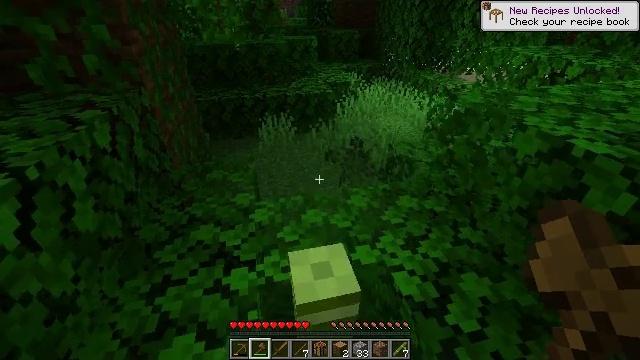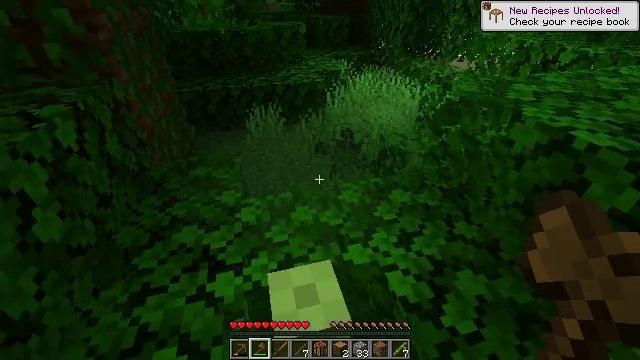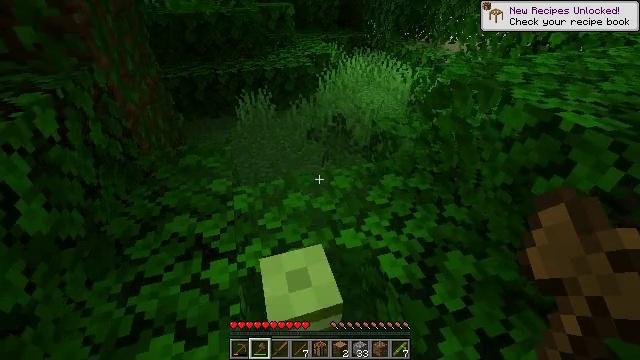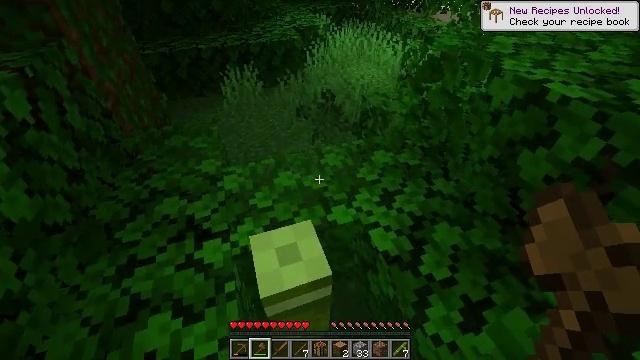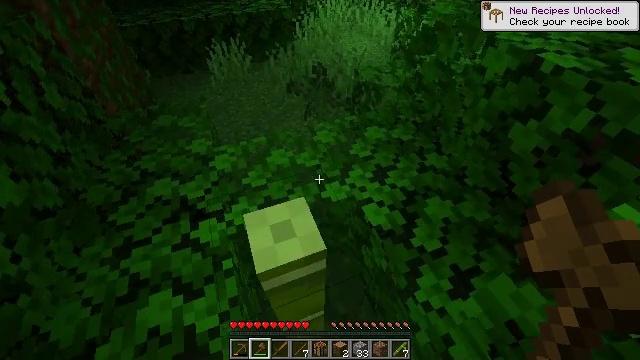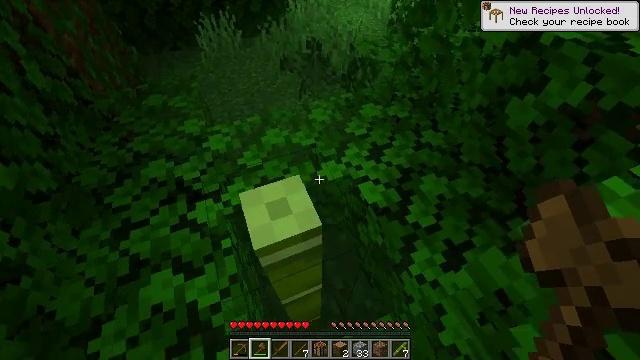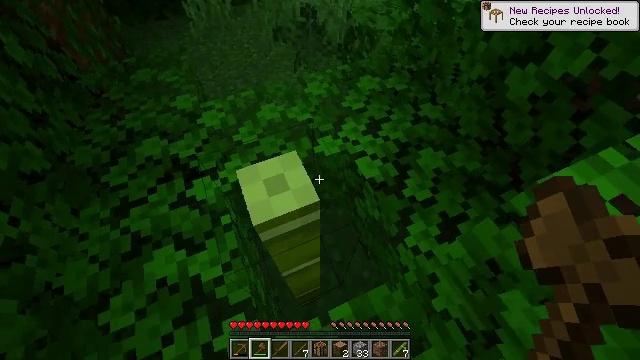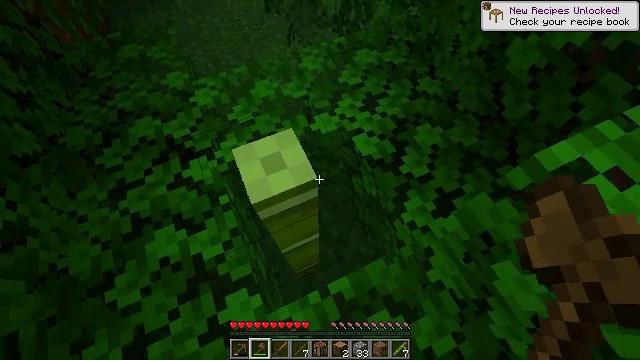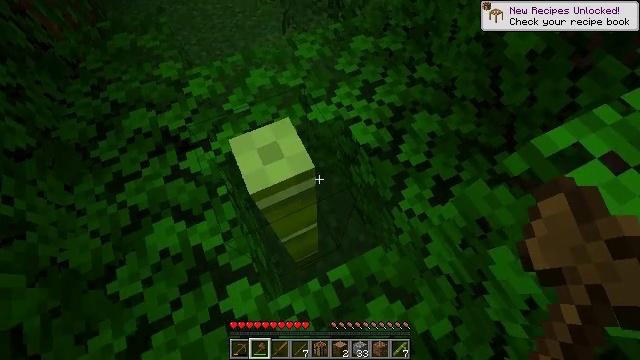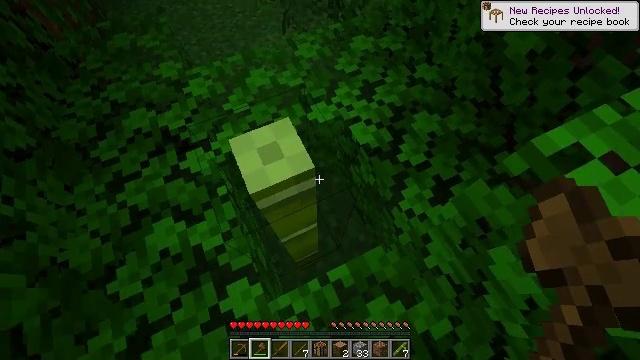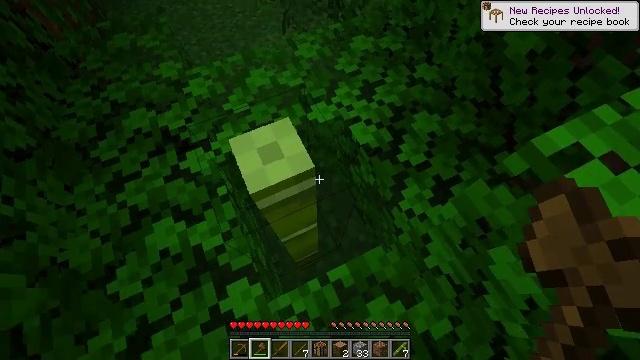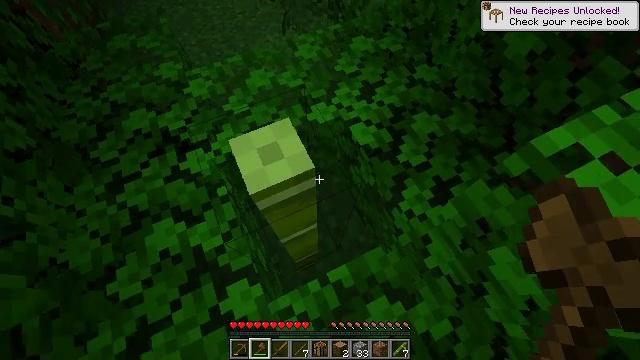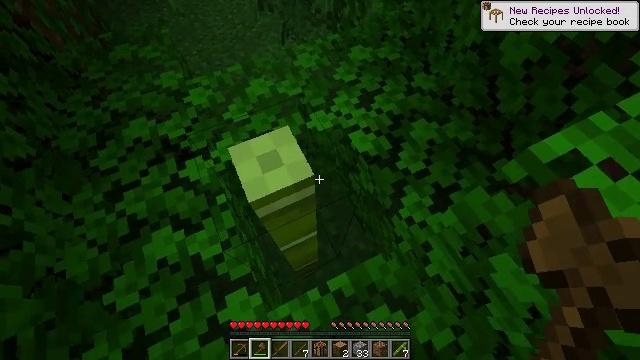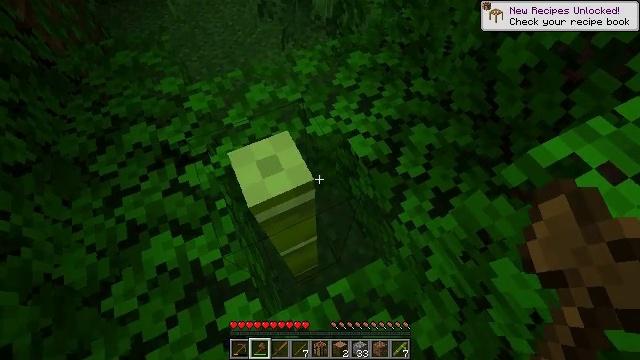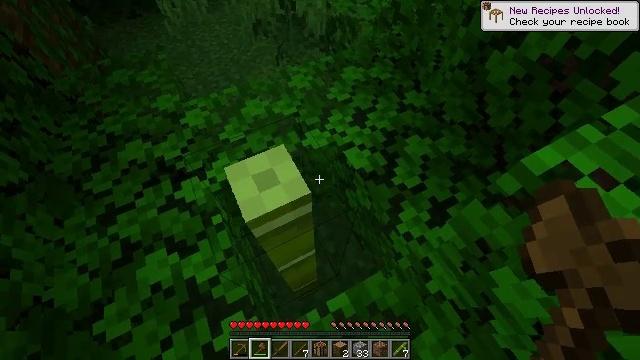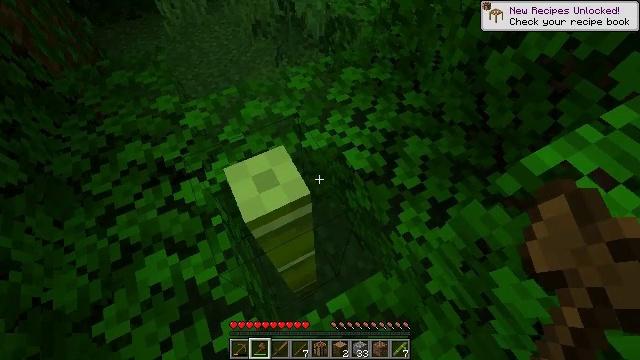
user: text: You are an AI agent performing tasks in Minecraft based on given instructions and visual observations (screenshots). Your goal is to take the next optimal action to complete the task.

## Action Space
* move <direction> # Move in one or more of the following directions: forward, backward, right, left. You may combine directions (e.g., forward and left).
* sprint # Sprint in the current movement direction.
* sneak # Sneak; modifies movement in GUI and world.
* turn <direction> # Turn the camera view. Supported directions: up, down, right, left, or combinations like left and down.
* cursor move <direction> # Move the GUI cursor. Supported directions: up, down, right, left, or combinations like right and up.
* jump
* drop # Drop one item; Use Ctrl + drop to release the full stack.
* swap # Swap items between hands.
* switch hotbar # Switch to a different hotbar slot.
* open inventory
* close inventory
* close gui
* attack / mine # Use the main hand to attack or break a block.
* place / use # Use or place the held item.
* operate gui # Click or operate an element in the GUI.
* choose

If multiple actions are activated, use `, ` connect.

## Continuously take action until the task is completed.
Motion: motion action
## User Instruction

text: Collect some bamboo.
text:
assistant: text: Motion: turn right and down
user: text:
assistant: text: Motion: turn right and down
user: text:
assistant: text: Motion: turn right and down
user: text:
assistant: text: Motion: turn right and down
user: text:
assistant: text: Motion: turn right and down
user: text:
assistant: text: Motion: turn right and down
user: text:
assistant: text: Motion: turn right and down
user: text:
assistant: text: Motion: turn right and down
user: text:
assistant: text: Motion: no_op
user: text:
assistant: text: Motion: no_op
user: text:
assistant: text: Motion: no_op
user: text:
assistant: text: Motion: turn up
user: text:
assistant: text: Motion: turn up
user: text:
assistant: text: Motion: turn right and up
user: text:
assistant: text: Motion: no_op
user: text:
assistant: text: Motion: no_op
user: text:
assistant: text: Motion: no_op
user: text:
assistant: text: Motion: no_op
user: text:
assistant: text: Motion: no_op
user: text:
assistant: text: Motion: no_op
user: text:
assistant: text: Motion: no_op
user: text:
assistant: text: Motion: no_op
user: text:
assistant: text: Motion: no_op
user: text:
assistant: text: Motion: turn up
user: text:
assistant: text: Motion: no_op
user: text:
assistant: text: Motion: no_op
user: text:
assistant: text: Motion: no_op
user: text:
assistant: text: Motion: no_op
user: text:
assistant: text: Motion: no_op
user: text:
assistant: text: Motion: no_op